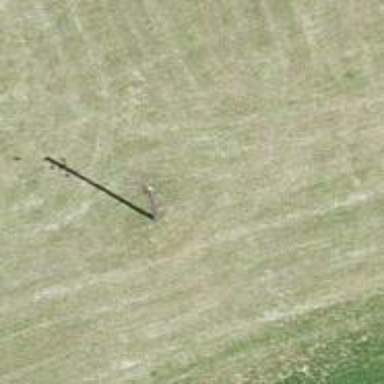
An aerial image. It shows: Power pole.